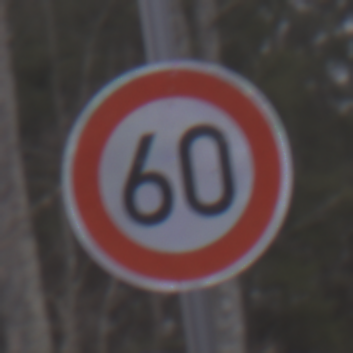
Verkehrszeichen: Geschwindigkeit60
Umgebung: Outdoor, Nature
Tageszeit: Midday
Wetter: Overcast
Licht: Natural
Jahreszeit: Autumn
Kontrast: LowContrast